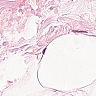
Metastatic tissue present: no